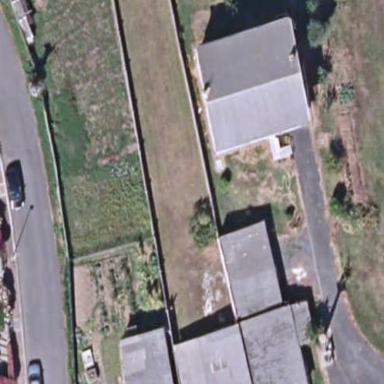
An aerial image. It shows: Simple and straightforward house.